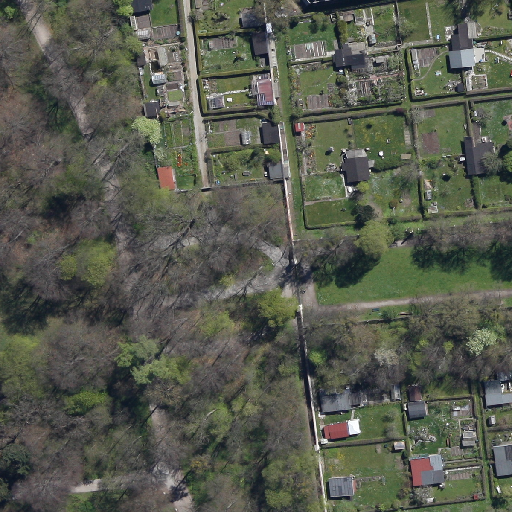
Referring expression: sidewalk along with tree